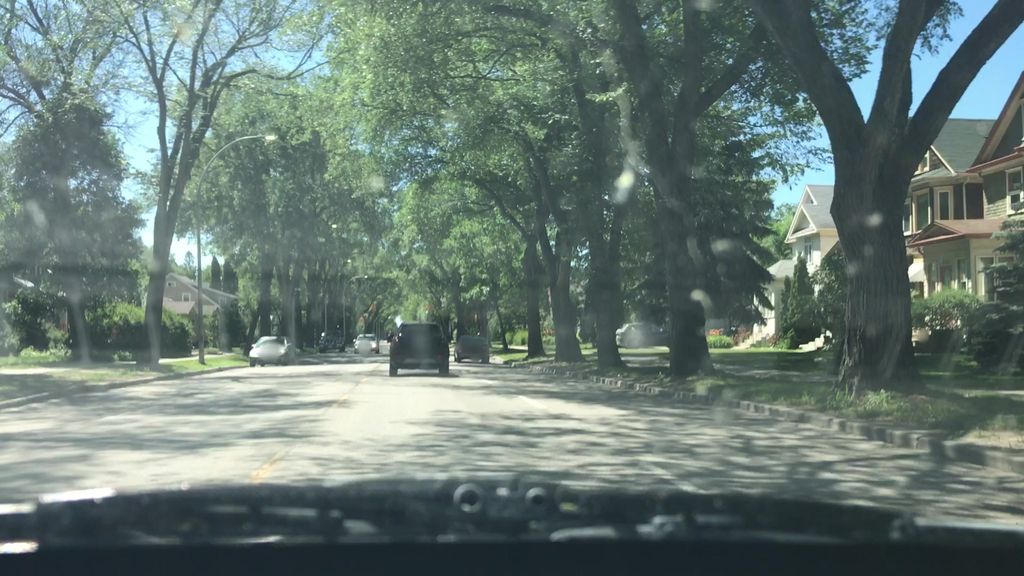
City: winnipeg